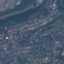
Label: Residential